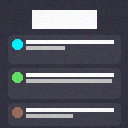
Screen state: on